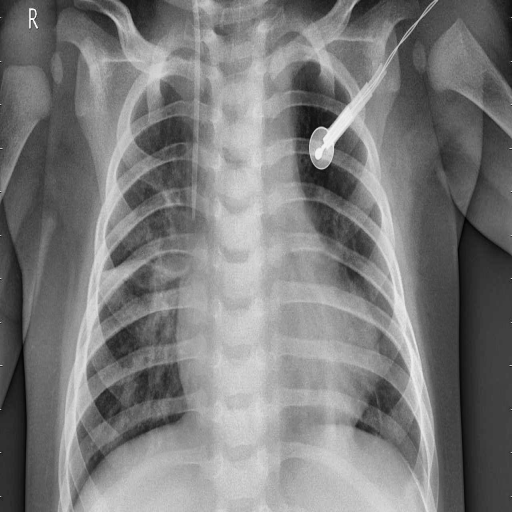
Finding: PNEUMONIA